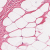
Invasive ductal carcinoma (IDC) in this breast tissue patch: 0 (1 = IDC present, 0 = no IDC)